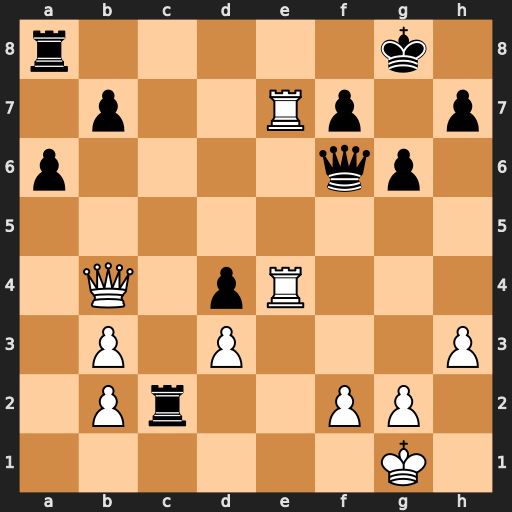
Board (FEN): r5k1/1p2Rp1p/p4qp1/8/1Q1pR3/1P1P3P/1Pr2PP1/6K1
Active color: w
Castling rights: -
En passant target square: -
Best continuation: Re8+ Rxe8 Rxe8+ Kg7 Qf8#